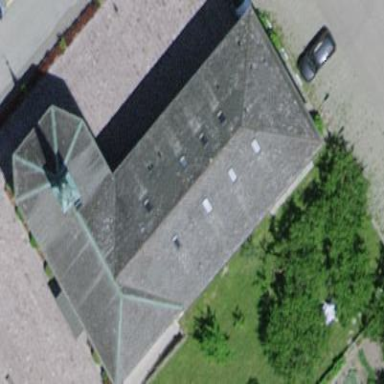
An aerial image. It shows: Building with hipped roof.